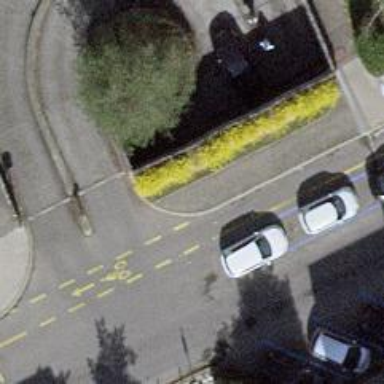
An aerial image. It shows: Asphalt sidewalk along cycleway.